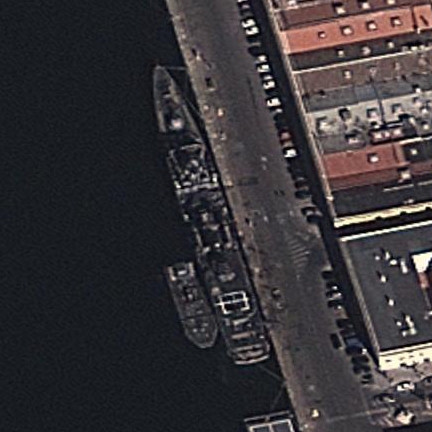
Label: Ticonderoga-class_cruiser